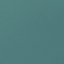
Land use / land cover class: SeaLake